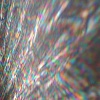
Label: sunburn